This continuous-wavelet-transform scalogram was computed from a bearing vibration snapshot. What is the most likely bearing condition (normal, inner_race, outer_race, ball)?
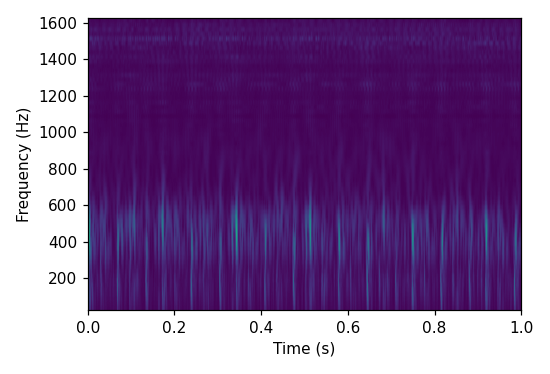
Answer: outer_race